Question: I have following Java installed:
> Java 32 bit
I have 'eclipse-standard-kepler-SR2-win32-x86_64' installed in my 'Windows 7 64 bit' pointing to 'jdk1.8.0_05'.
When trying to install IBM software packages (IBM Rational Team Concert Client) using IBM Installation Manager, it gives below error:
> The JVM requirements of the package are incompatible with the JVM java
version "1.8.0_05" used by the existing Eclipse IDE
This is my 'eclipse.ini':
'''
-startup
plugins/org.eclipse.equinox.launcher_1.3.0.v20130327-1440.jar
--launcher.library
plugins/org.eclipse.equinox.launcher.win32.win32.x86_64_1.1.200.v20140116-2212
-product
org.eclipse.epp.package.standard.product
--launcher.defaultAction
openFile
--launcher.XXMaxPermSize
256M
-showsplash
org.eclipse.platform
--launcher.XXMaxPermSize
256m
--launcher.defaultAction
openFile
--launcher.appendVmargs
-vm
C:\Program Files\Java\jdk1.8.0_05in
-vmargs
-Dosgi.requiredJavaVersion=1.6
-Xms40m
-Xmx512m
'''
What thing that I have misinstalled?
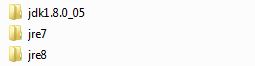
Answer: The <URL> as compatible Eclipse clients.
Kepler (Eclipse 4.3.x) will be for RTC 5.x only.
(Note: accessing the jazz.net wiki requires a jazz.net account: you have to create one, it is free)
That being said, with the latest RTC 4.x, you can try the <URL>:
> - <URL>- - -
The RTC-Client-p2Repo-4.x.zip file is available on the RTC "all downloads" page, like for instance:
<URL>